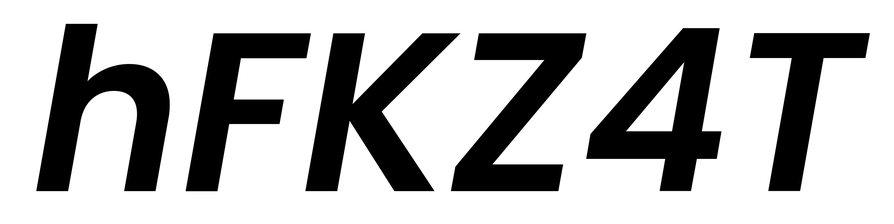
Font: Poppins-SemiBoldItalic